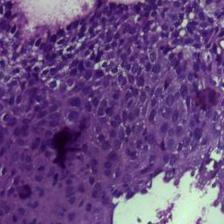
Diagnosis: OSCC